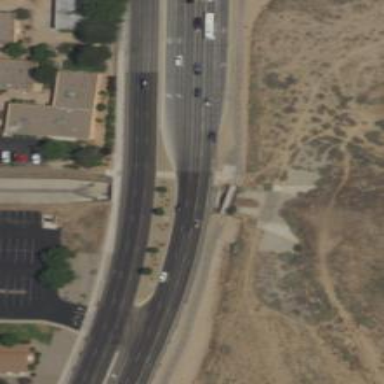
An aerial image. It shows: Secondary road crossing bridge.